Interaction volume radius: 10 \u00c5
Interaction volume height: 40 \u00c5
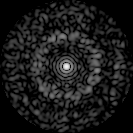
Disorder parameter: 0.8315